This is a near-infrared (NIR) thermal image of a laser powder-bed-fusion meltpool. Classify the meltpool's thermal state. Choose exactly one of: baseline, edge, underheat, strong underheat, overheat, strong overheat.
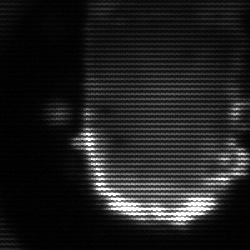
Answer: baseline